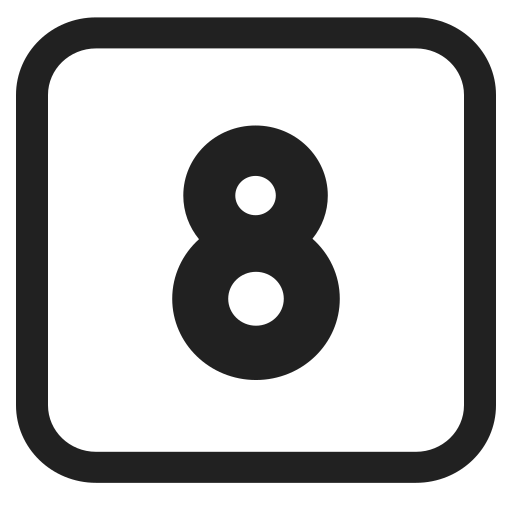
keycap 8 high contrast